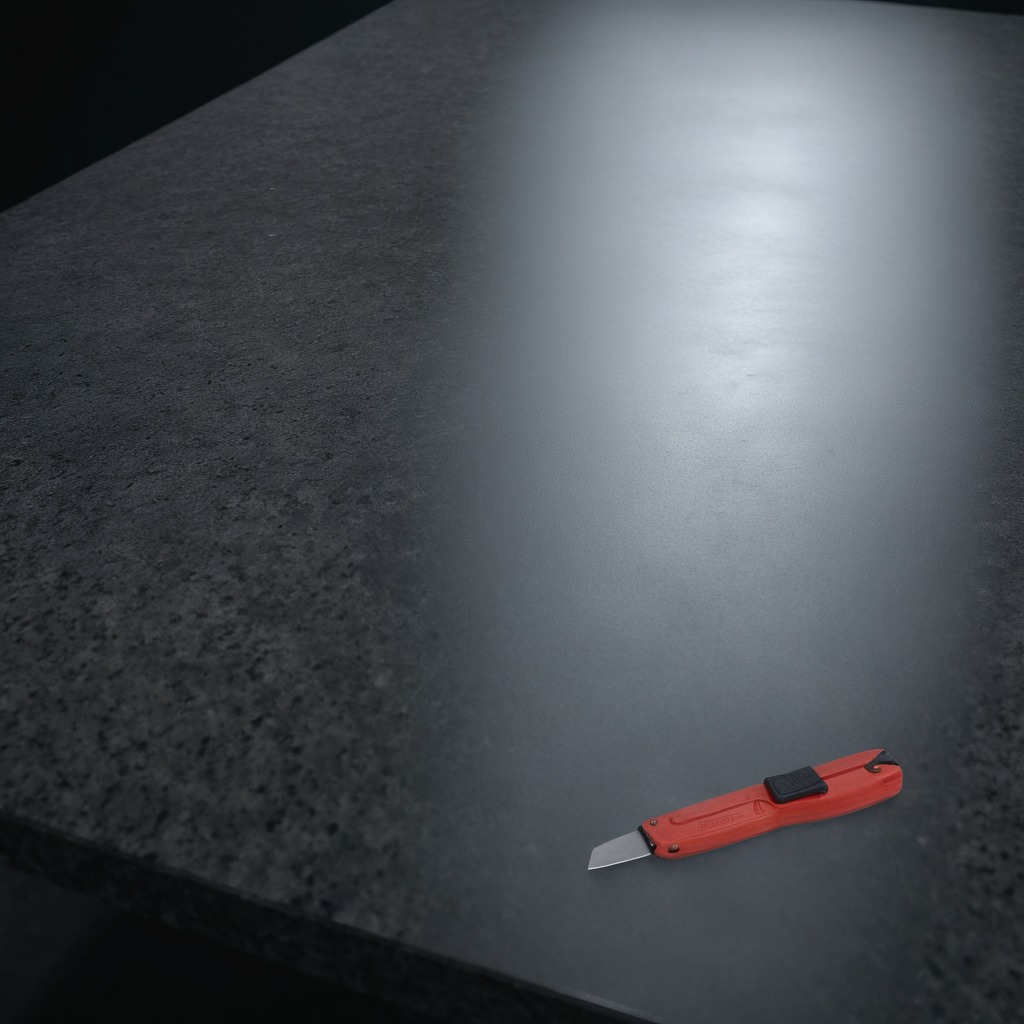
A utility knife is lying on the clean granite table inside a workshop at night.